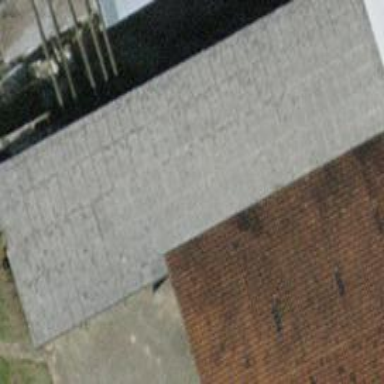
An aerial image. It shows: Gabled roof on farm auxiliary building.